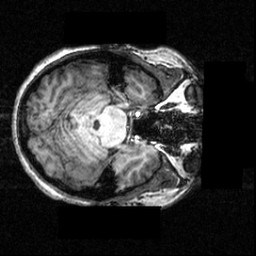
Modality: T1w
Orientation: axial
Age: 19
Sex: female
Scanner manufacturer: siemens
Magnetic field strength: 3.951 T
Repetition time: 1.5 s
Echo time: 0.00335 s